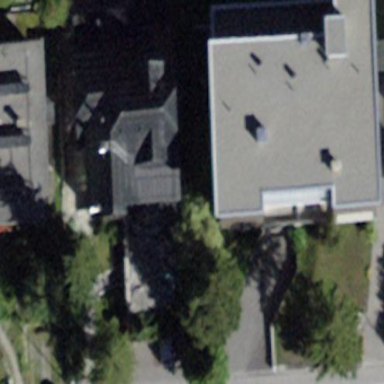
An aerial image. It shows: Building with flat roof.